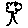
Label: tree